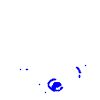
Particle: electron